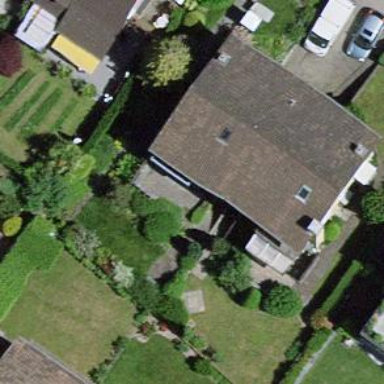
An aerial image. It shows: Semi-detached house.